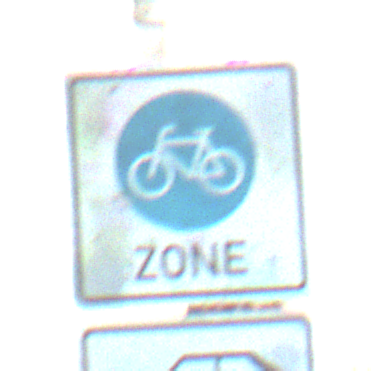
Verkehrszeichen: BeginnFahrradzone
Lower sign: MehrspurigeFahrzeugeFrei1
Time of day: MorningAfternoon
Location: Outdoor (Urban)
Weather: PartlyCloudy
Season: NotSpecified
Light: Natural